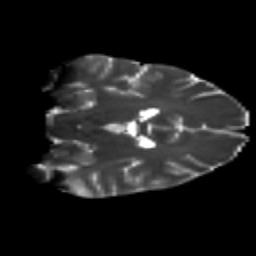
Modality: T2w
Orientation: coronal
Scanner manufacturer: ge
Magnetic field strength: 3 T
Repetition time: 8.8 s
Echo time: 0.081 s